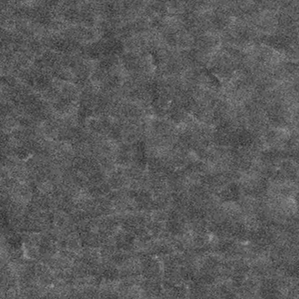
Label: frost